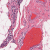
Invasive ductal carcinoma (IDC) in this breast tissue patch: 0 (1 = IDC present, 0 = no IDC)